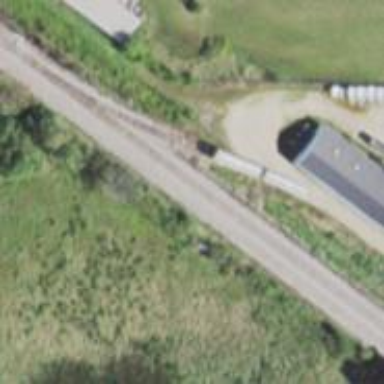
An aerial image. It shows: Railway spur service.